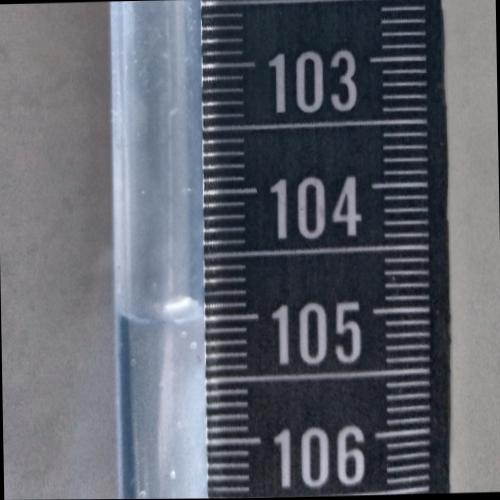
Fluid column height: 105.0 cm